Chest X-ray. View position: PA
Patient age: 70
Patient sex: M
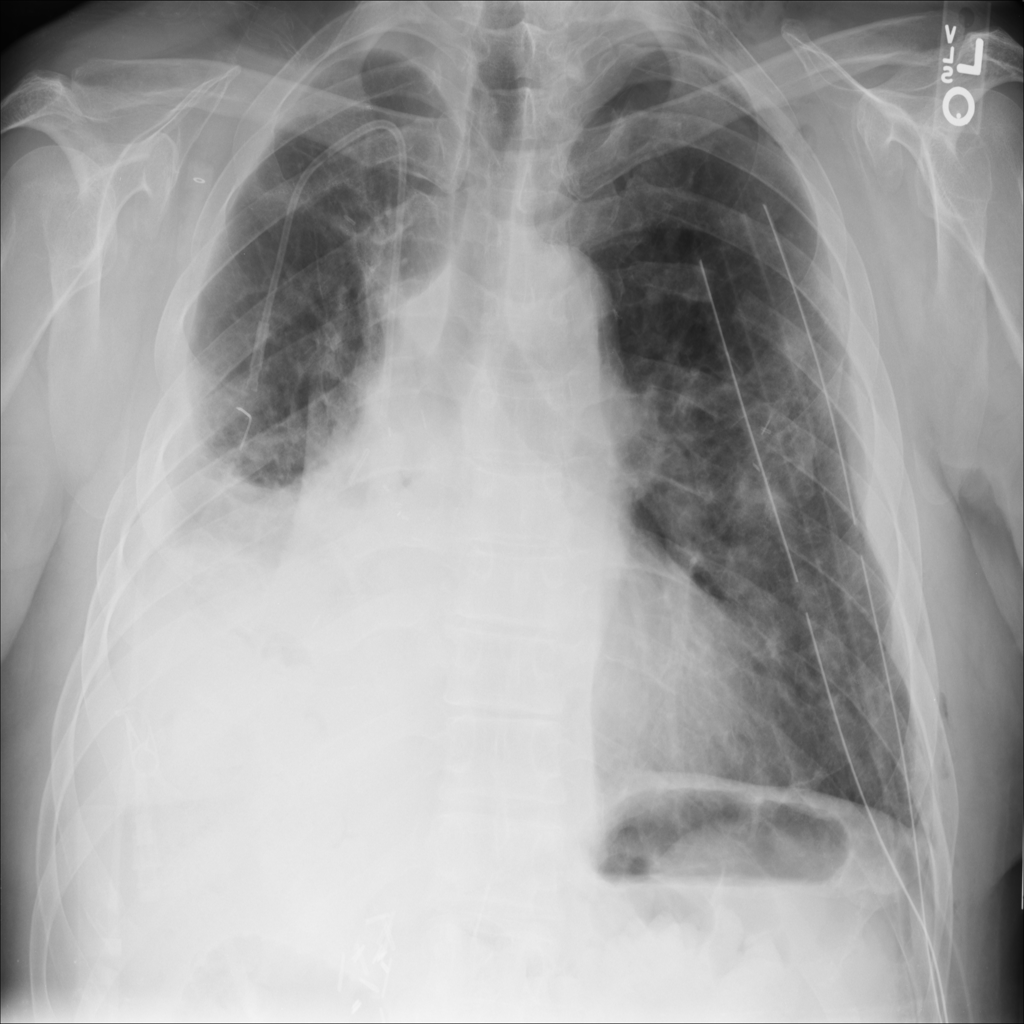
Finding: Pneumothorax